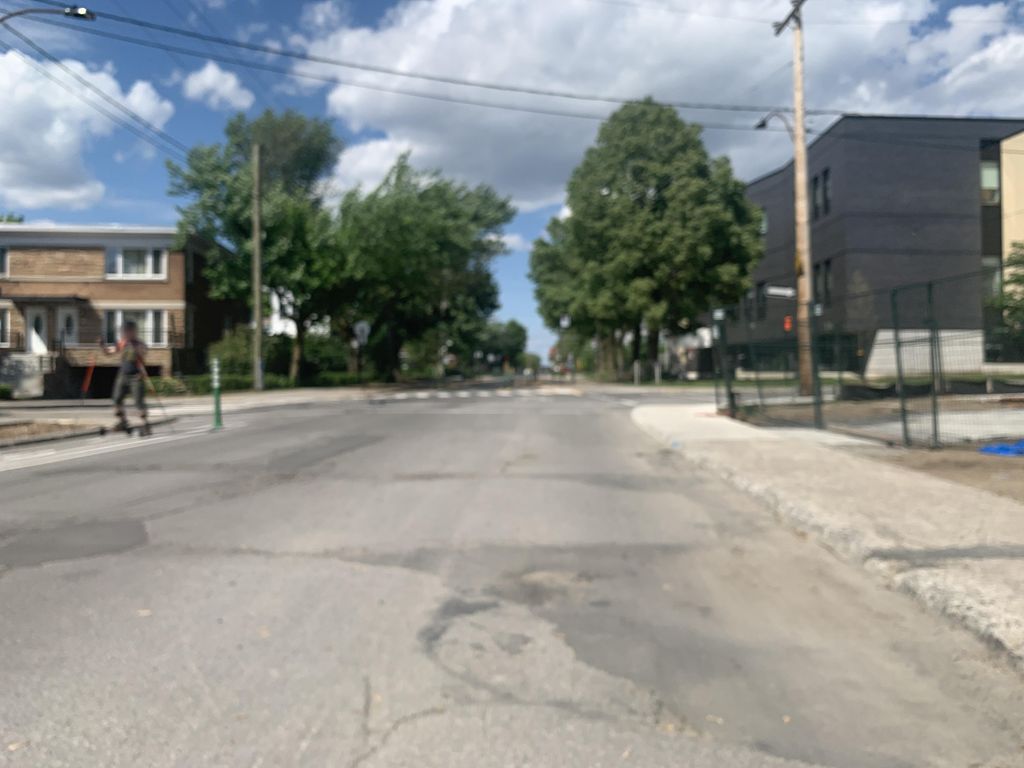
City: montreal